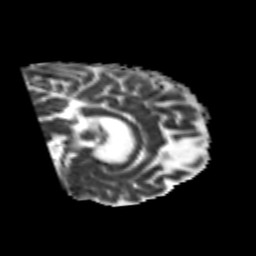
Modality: MD
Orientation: sagittal
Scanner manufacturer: siemens
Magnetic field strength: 3 T
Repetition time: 6.8 s
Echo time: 0.093 s